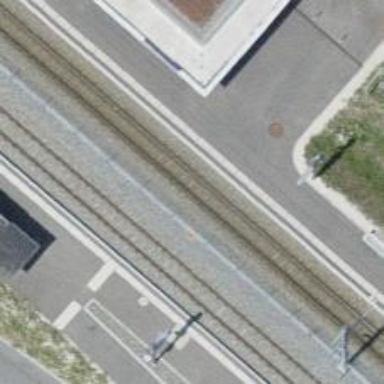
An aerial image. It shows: Light rail stop position for public transport.